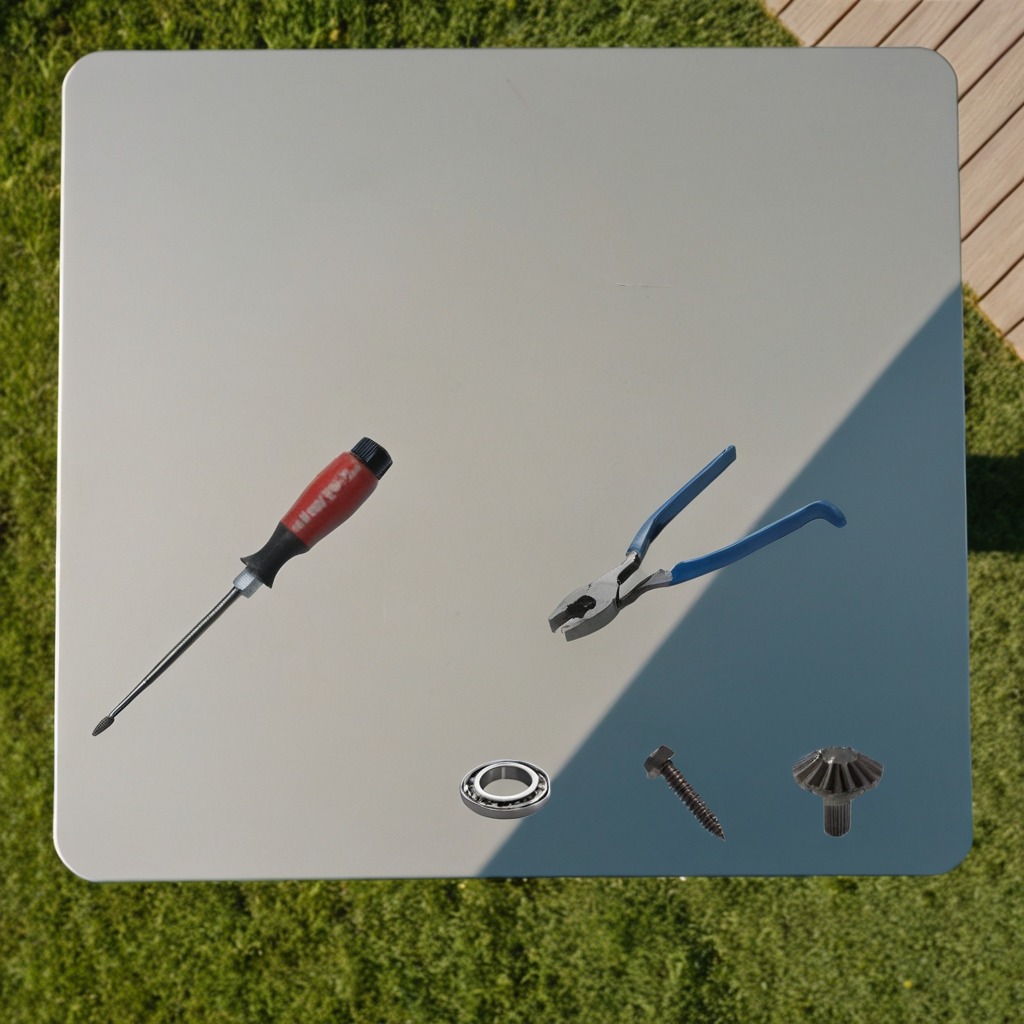
A metal ball bearing, a steel gear with teeth, a metal machine screw, a pair of pliers, and a screwdriver are lying on the table.